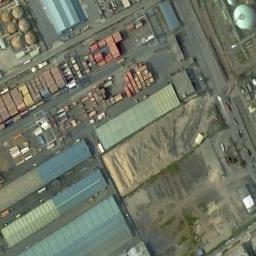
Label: industrial_area